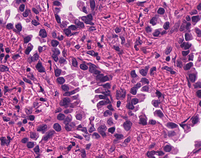
Tumor epithelial tissue: yes
Tumor-associated stroma tissue: yes
Normal tissue: no